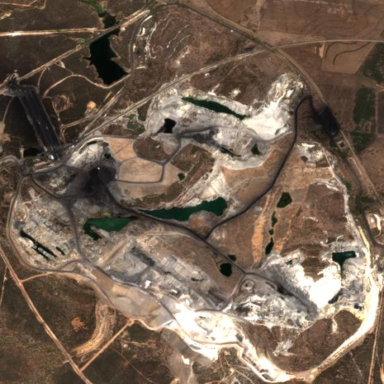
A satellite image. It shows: Industrial area used for mining.